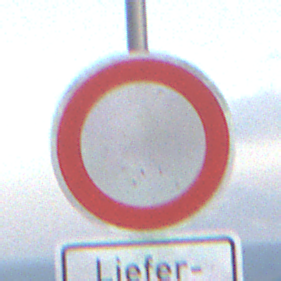
Verkehrszeichen: VerbotFahrzeugeAllerArt
Zusatzzeichen unten: BesondereFahrzeugeUndTransportgueter5
Umgebung: Outdoor, Nature
Tageszeit: SunriseSunset
Wetter: PartlyCloudy
Licht: Natural
Jahreszeit: NotSpecified
Kontrast: LowContrast